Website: lowes
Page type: billing-address
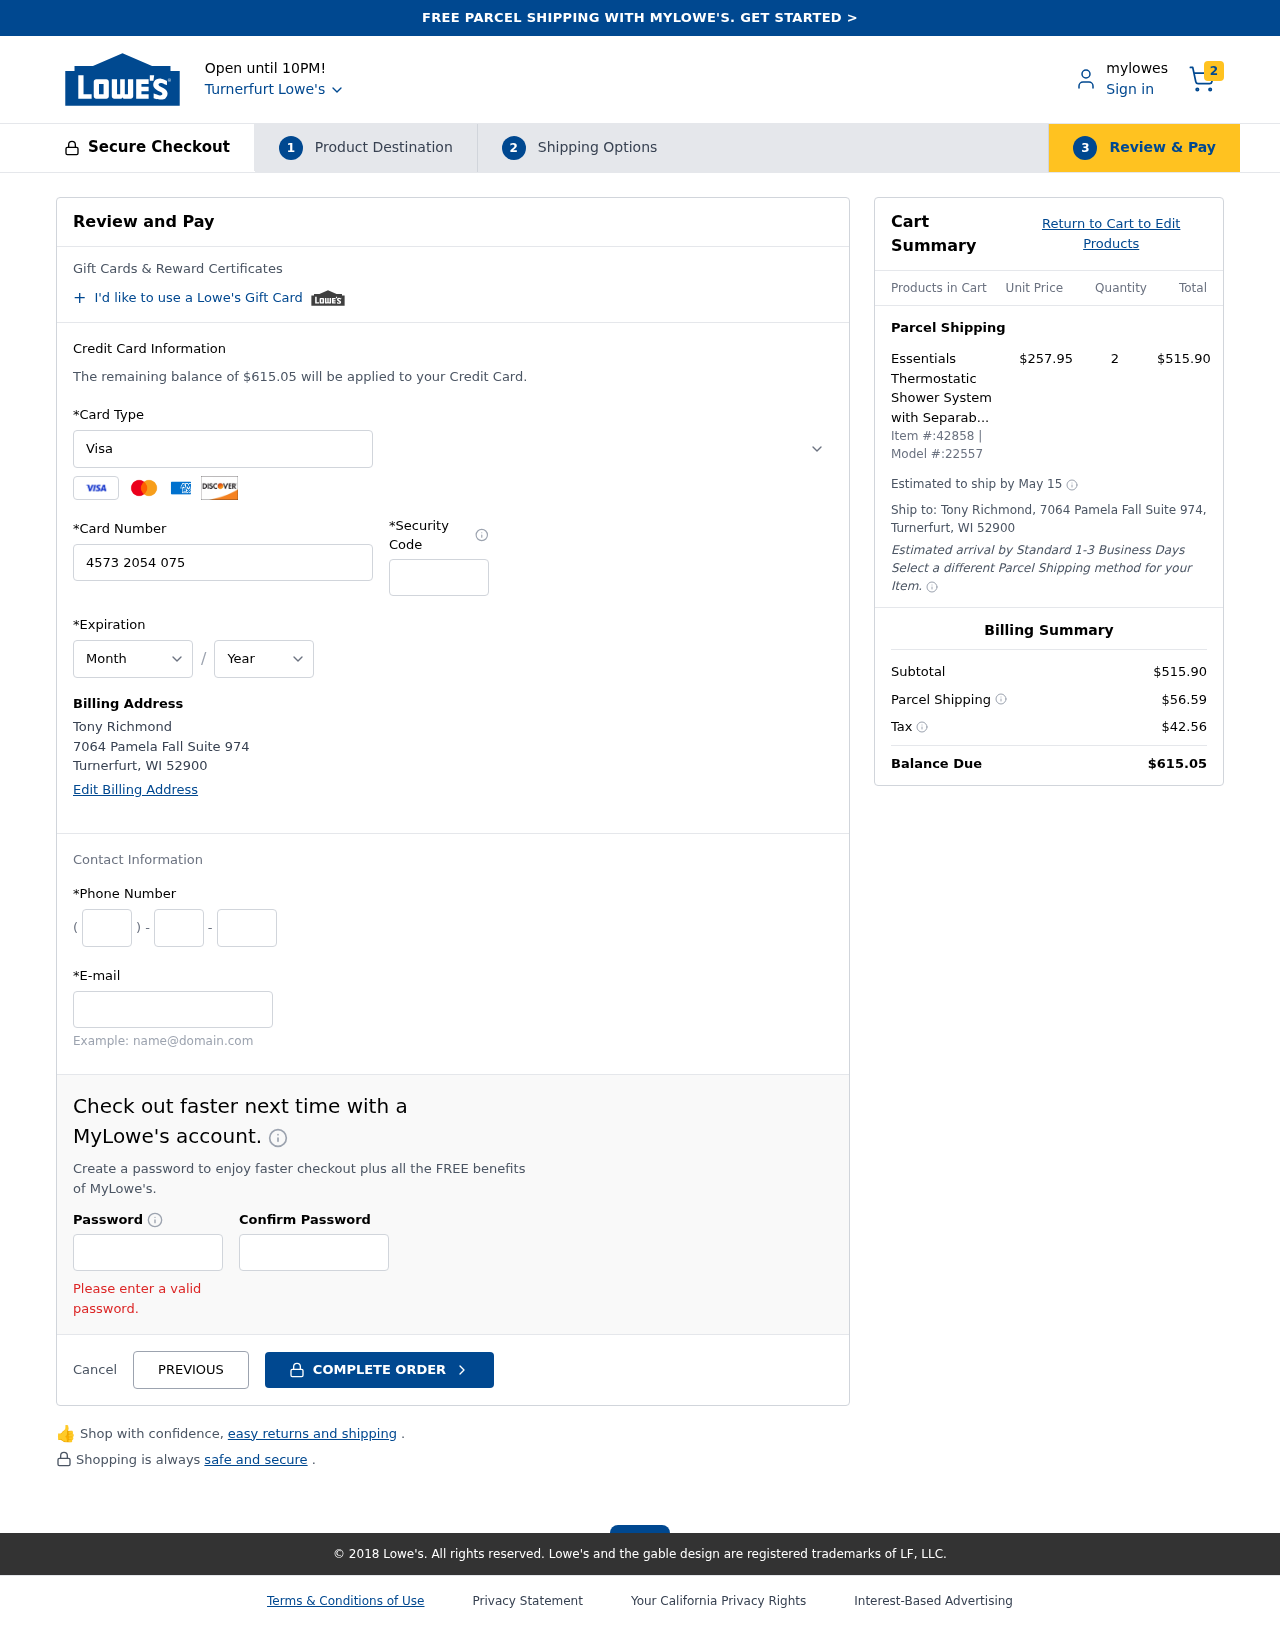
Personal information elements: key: PII_CARD_CVV
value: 686
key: PII_CARD_EXPIRY_MONTH
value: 10
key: PII_CARD_EXPIRY_YEAR
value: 30
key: PII_CARD_NUMBER
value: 4573 2054 0756 3083
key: PII_CARD_TYPE
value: Visa
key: PII_CITY
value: Turnerfurt
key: PII_CITY_STATE_ZIP
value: Turnerfurt, WI 52900
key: PII_EMAIL
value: tony.richmond@yahoo.com
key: PII_FULLNAME
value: Tony Richmond
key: PII_PHONE_AREA
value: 322
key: PII_PHONE_PREFIX
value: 764
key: PII_PHONE_SUFFIX
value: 6228
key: PII_STREET
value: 7064 Pamela Fall Suite 974
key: PII_FULLNAME2
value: Tony Richmond
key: PII_STATE_ABBR
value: WI
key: PII_POSTCODE
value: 52900
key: PII_POSTCODE_FULL
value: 52900
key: PII_CITY_STATE
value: Turnerfurt, WI
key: PII_POSTCODE_NUMERIC
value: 52900
Product elements: key: PRODUCT1_NAME
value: Essentials Thermostatic Shower System with Separable Shower Head - Mixer Shower Set - Shower Column
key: PRODUCT1_PRICE
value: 257.95
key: PRODUCT1_QUANTITY
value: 2
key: PRODUCT_ITEM_NUMBER
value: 42858
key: PRODUCT_MODEL_NUMBER
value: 22557
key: PRODUCT1_LINE_TOTAL
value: $515.90
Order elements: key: ORDER_NUM_ITEMS
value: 2
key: ORDER_TOTAL
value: $615.05
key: ORDER_SHIPPING_DATE
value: May 15
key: ORDER_SUBTOTAL
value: $515.90
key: ORDER_SHIPPING_COST
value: $56.59
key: ORDER_TAX
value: $42.56